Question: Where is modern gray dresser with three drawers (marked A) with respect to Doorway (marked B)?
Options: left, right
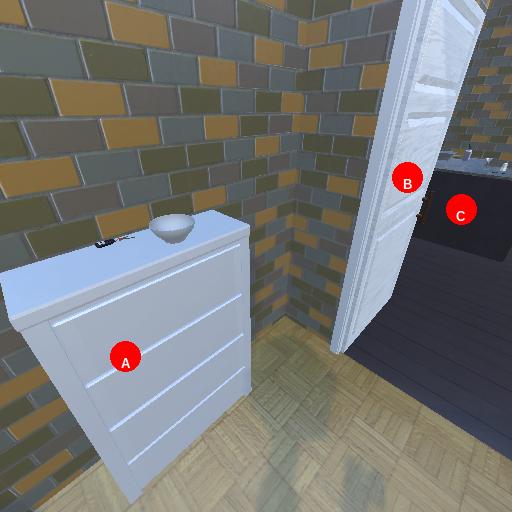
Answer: left